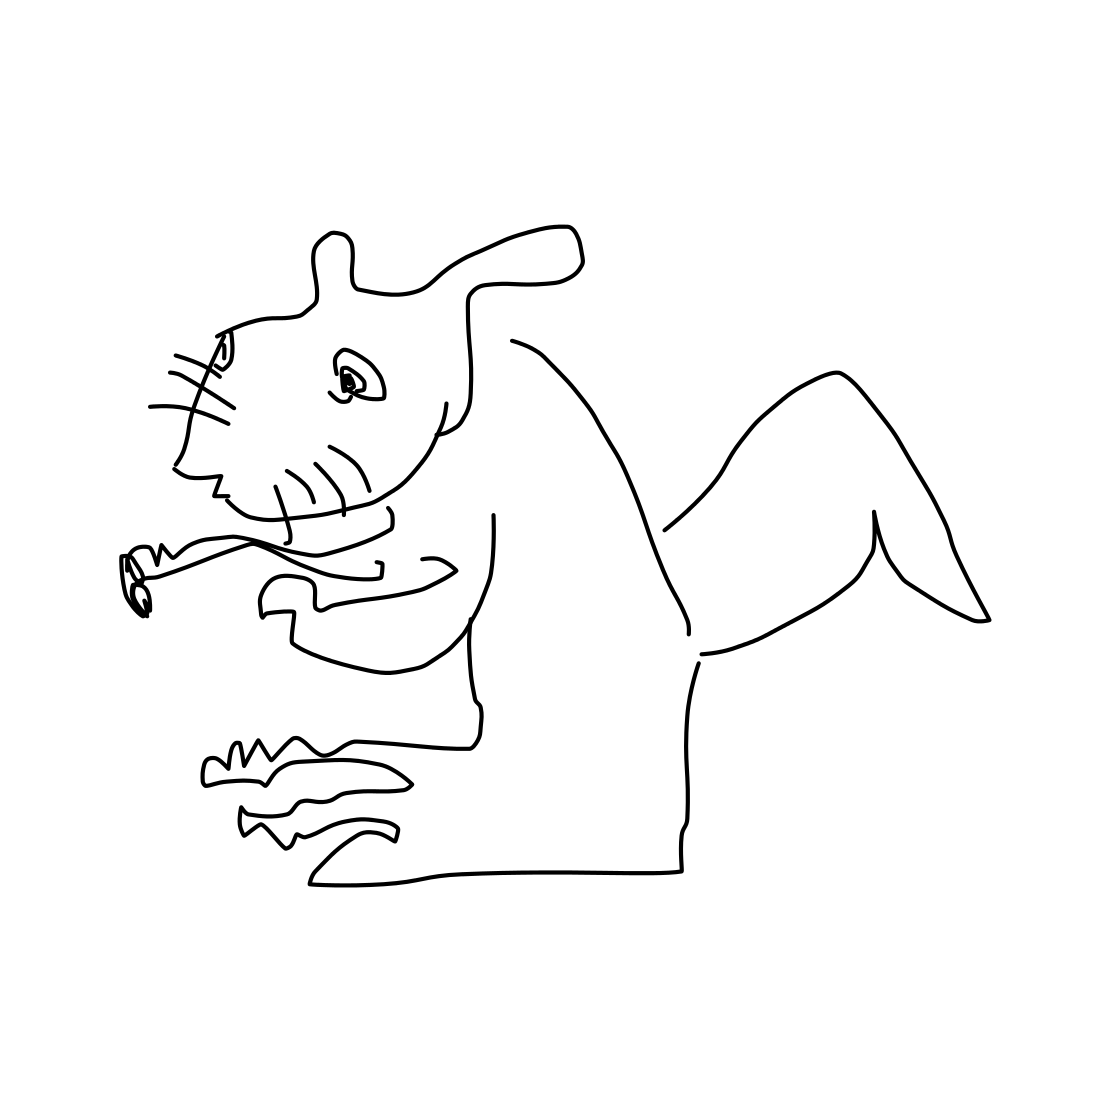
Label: squirrel